Field crop: maize
Growth stage: 1
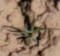
Species: lolium